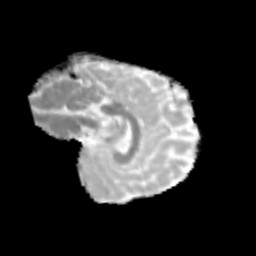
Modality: MD
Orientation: sagittal
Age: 11
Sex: female
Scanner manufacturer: siemens
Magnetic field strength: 3 T
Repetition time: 3.8 s
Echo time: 0.07 s